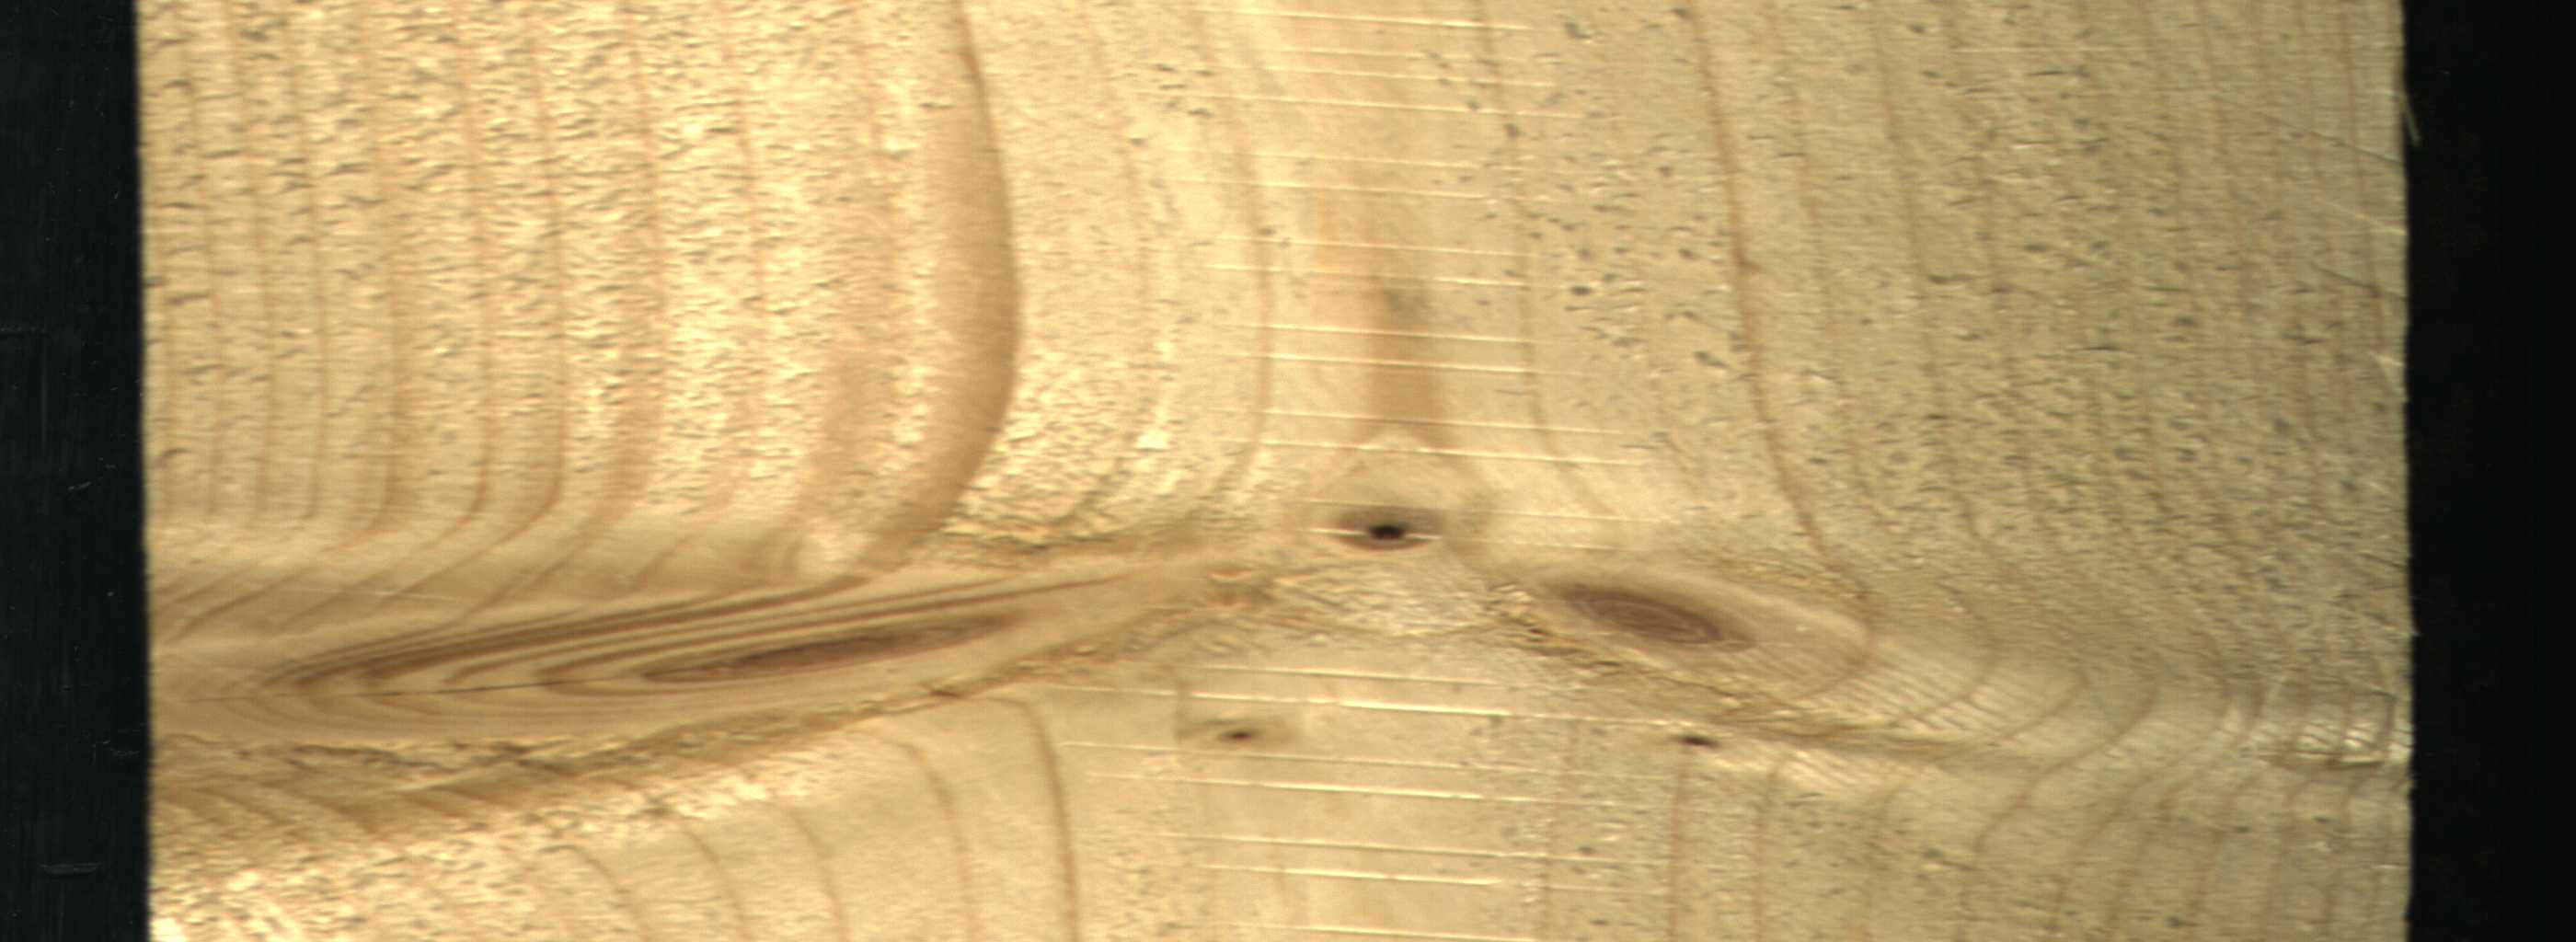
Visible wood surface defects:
Live_Knot
Live_Knot
Live_Knot